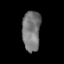
Tissue: lung
Cell type: Others
Senescence score: 0.2387
Nuclear area (px): 717
Mean DAPI intensity: 120.331